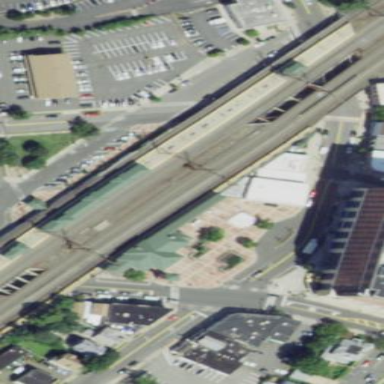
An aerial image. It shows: Platform at public transport station with shelter.